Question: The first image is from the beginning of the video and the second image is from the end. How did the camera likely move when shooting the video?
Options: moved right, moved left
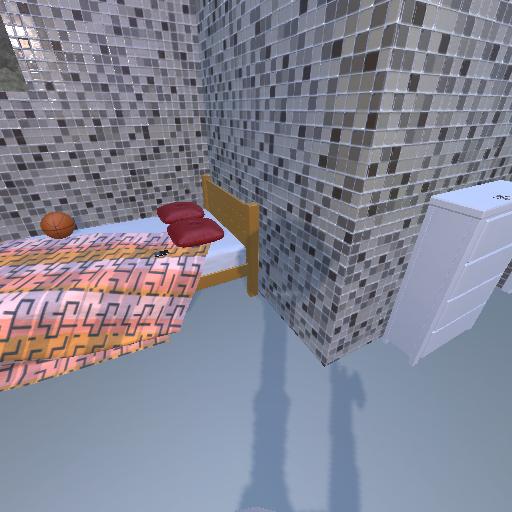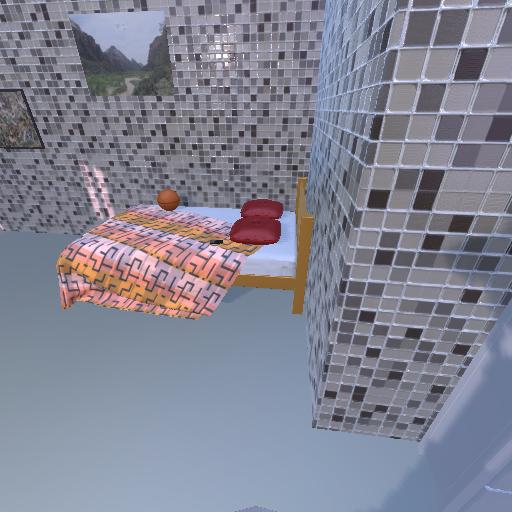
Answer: moved right